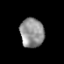
Tissue: prostate
Cell type: Fibroblasts
Senescence score: 0.7205
Nuclear area (px): 682
Mean DAPI intensity: 146.317